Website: bh-photo
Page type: customer-info-address
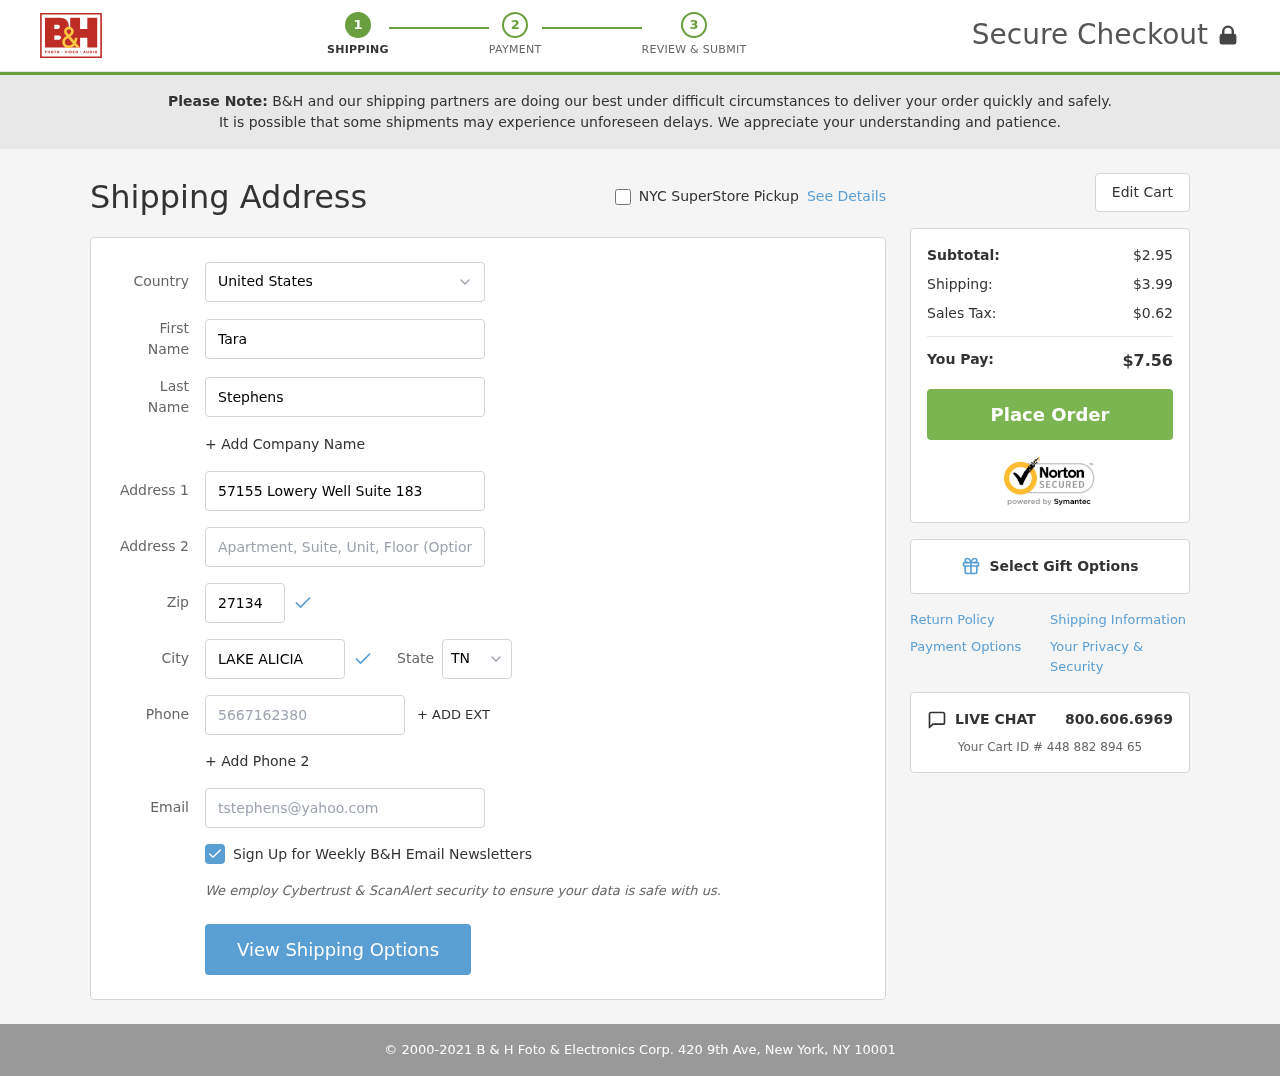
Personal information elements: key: PII_CITY
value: Lake Alicia
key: PII_COUNTRY
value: United States
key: PII_EMAIL
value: tstephens@yahoo.com
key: PII_FIRSTNAME
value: Tara
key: PII_LASTNAME
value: Stephens
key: PII_PHONE
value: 5667162380
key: PII_POSTCODE
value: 27134
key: PII_STATE_ABBR
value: TN
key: PII_STREET
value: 57155 Lowery Well Suite 183
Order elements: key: ORDER_SUBTOTAL
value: $2.95
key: ORDER_SHIPPING_COST
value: $3.99
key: ORDER_TAX
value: $0.62
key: ORDER_TOTAL
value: $7.56
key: ORDER_ID
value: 448 882 894 65